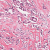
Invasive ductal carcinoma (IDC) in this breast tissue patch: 1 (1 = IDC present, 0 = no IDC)